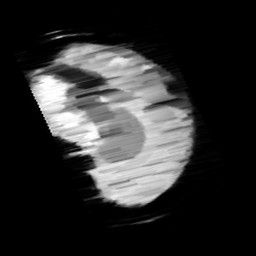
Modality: minIP
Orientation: sagittal
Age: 12
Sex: female
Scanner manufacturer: siemens
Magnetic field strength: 3 T
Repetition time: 0.027 s
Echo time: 0.02 s